Interaction volume radius: 5 \u00c5
Interaction volume height: 30 \u00c5
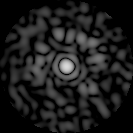
Disorder parameter: 0.7693